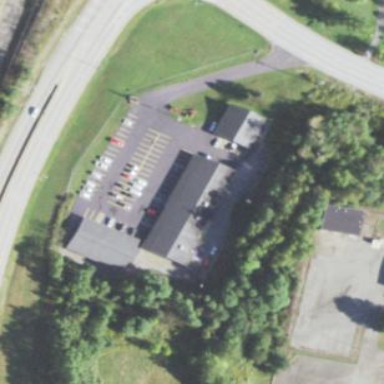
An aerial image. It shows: Commercial building.